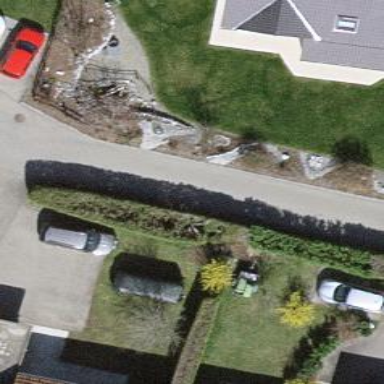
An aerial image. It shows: Hedge barrier.